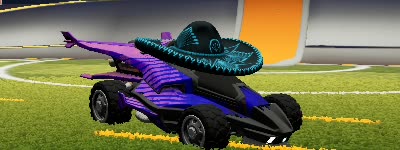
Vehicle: aftershock